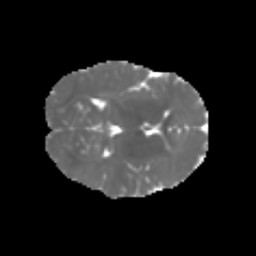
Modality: MD
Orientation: axial
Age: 6
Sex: male
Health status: healthy